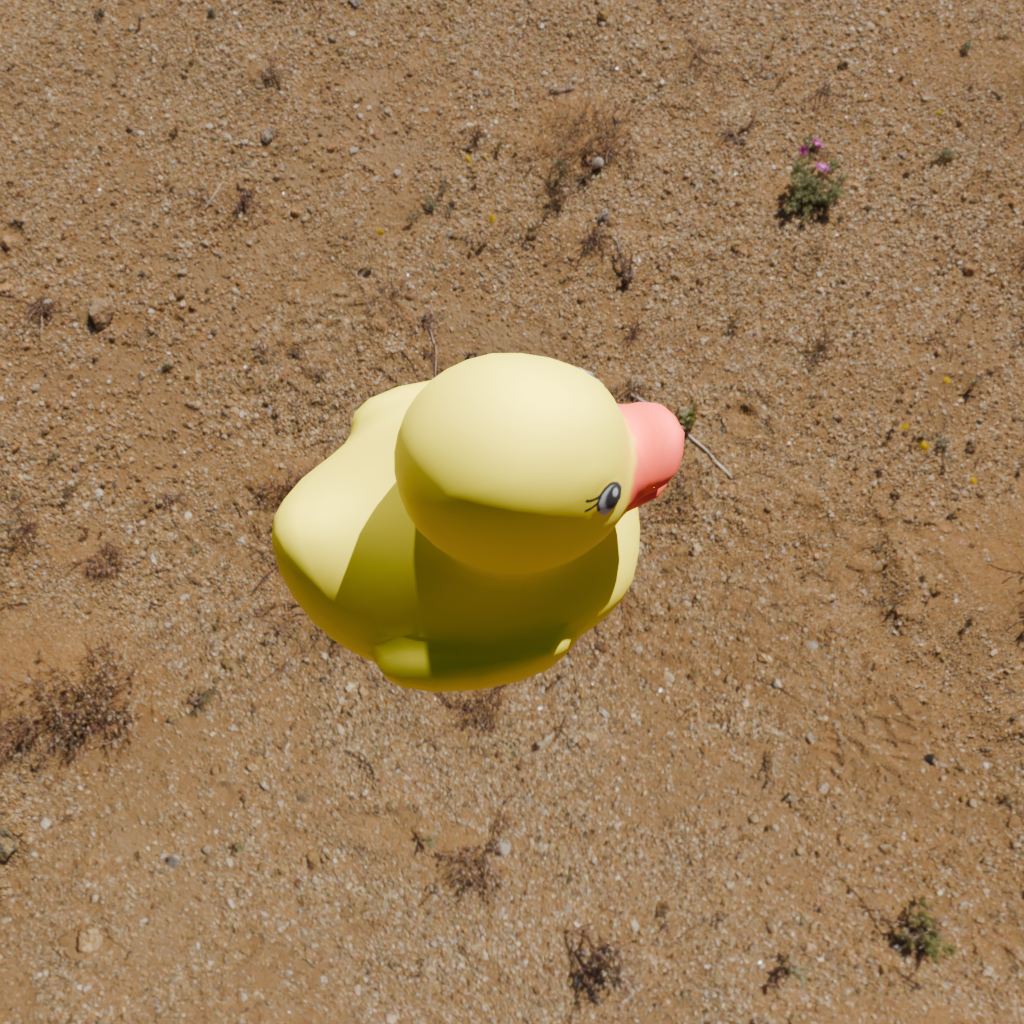
an image of a yellow rubber duck seen from <right_top> in a sunny desert landscape with a clear sky.